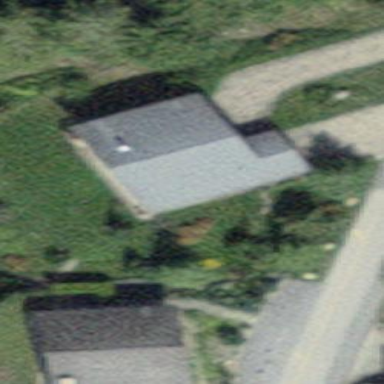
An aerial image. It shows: Simple and straightforward house.